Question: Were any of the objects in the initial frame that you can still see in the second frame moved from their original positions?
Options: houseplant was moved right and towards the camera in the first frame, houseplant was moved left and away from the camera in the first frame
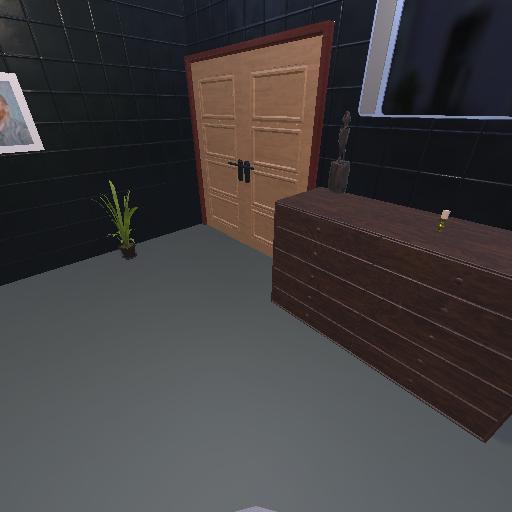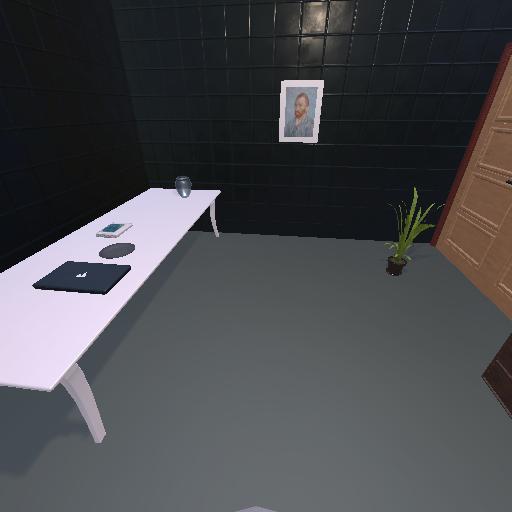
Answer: houseplant was moved right and towards the camera in the first frame